七年级 · 变换几何
正方形 $A B C D$ 的轨道上有两个点甲与乙, 开始时甲在 $A$ 处, 乙在 $C$ 处, 它们沿着正方形轨道顺时针同时出发, 甲的速度为每秒 $1 \mathrm{~cm}$, 乙的速度为每秒 $5 \mathrm{~cm}$, 已知正方形轨道 $A B C D$ 的边长为 $2 \mathrm{~cm}$, 则乙在第 2018 次追上甲时的位置 ( )

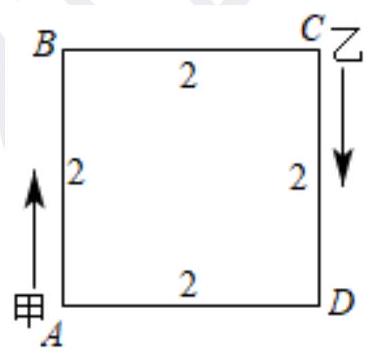
A. $A B$ 上
B. $B C$ 上
C. $C D$ 上
D. $A D$ 上
答案: B
解析:

【分析】

本题考查数式规律问题, 一元一次方程的应用, 解答本题的关键是明确题意, 找出题目中的变化规律. 根据题意可以得到前几次相遇的地点, 从而可以发现其中的规律, 进而求得第2018次相遇的地点, 本题得以解决.

【解答】

解：设乙走 $x$ 秒第一次追上甲.

根据题意, 得 $5 x-x=4$,

解得 $x=1$.

$\therefore$ 乙走1秒第一次追上甲，则乙在第 1 次追上甲时的位置是 $A B$ 上;

设乙再走 $y$ 秒第二次追上甲.

根据题意, 得 $5 y-y=8$, 解得 $y=2$.
$\therefore$ 乙再走 2 秒第二次追上甲，则乙在第 2 次追上甲时的位置是 $B C$ 上;

同理, 乙再走 2 秒第三次追上甲, 则乙在第 3 次追上甲时的位置是 $C D$ 上;

$\therefore$ 乙再走2秒第四次追上甲，则乙在第4次追上甲时的位置是 $D A$ 上;

乙在第 5 次追上甲时的位置又回到 $A B$ 上; \$ \qquad \$
每四次一个循环,

$\because 2018 \div 4=504 \ldots 2$,

$\therefore$ 乙在第2018次追上甲时的位置在 $B C$ 上,

故选 $B$.